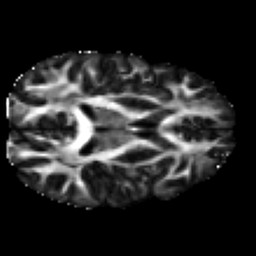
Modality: FA
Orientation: axial
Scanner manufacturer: ge
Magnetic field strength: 3 T
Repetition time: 7.98 s
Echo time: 0.0701 s